Field crop: maize
Growth stage: 2
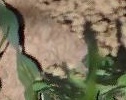
Species: maize